Question: i don't know how to use algorithm to covert this dfa to regular expression. Please help me.
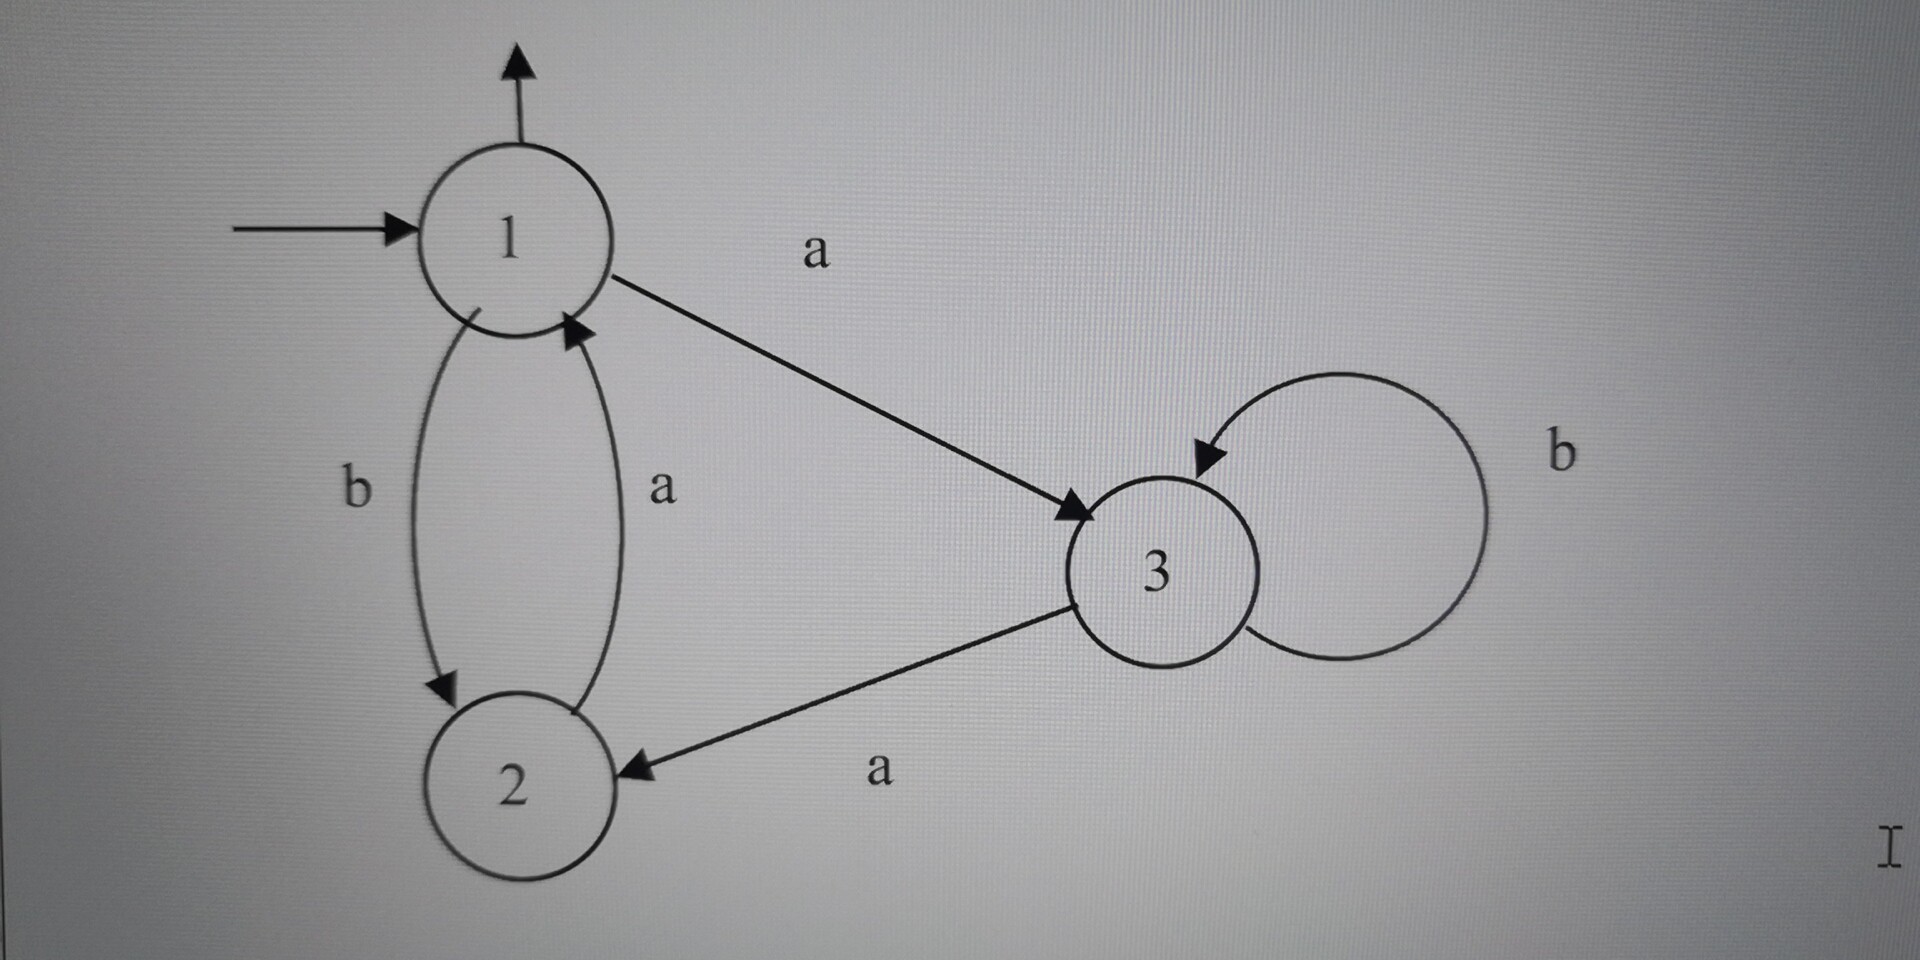
Answer: Assuming that this notation indicates that (1) is both the initial and only accepting state, the transition table for this automaton is:
'''
q s q'
(1) a (3)
(1) b (2)
(2) a (1)
(3) a (2)
(3) b (3)
'''
Let r, s and t be the regular expressions which lead to (1), (2) and (3). Then
'''
r = e + sa
s = rb + ta
t = ra + tb
'''
We can begin iteratively solving this system. First, we see the self-reference in the expression for t, and we can remove if with the rule x = y + xz <=> x = yz*:
'''
r = e + sa
s = rb + ta
t = rab*
'''
Now we can get rid of t by substituting in the first two lines:
'''
r = e + sa
s = rb + rab*a
'''
Now we need an expression for r, so we might as well bite the bullet and sub in the expression for s in line one:
'''
r = e + (rb + rab*a)a
= e + rba + rab*aa
= e + r(ba + ab*aa)
'''
From our rule, we further reduce:
'''
r = (e)(ba + ab*aa)*
= (ba + ab*aa)*
'''
Spot checking suggests this regular expression is correct. If you accept the validity of the following rules for reducing expressions involving regular expressions (i.e., prove them or accept them without proof), the derivation constitutes a valid proof of the regular expression:
'''
rule 1: x = y + xz IFF x = yz*
rule 2: w = xy AND x = z IFF w = zy
rule 3: w = x + y AND x = z IFF w = z + y
'''
The interpretation given to equality above is this: the LHS is equal to the RHS if and only if the language of the LHS is equivalent to the language of the RHS. While (0+1)(0+1) and 00+01+10+11 are different regular expressions, they generate the same language of four strings and therefore are equal for the purposes of discussion.